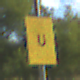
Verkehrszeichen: AnkuendigungOderFortsetzungUmleitungOhnePfeilsymbol
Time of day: MorningAfternoon
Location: Outdoor (Nature)
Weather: PartlyCloudy
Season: NotSpecified
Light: Natural